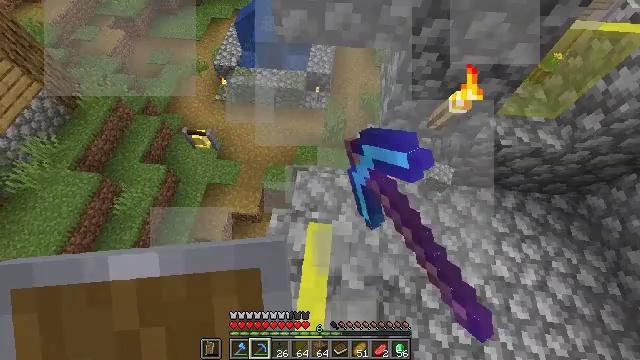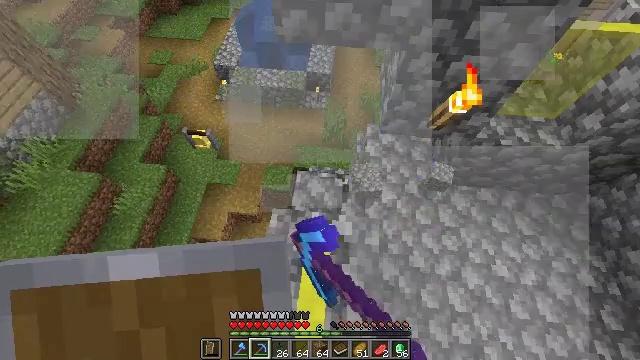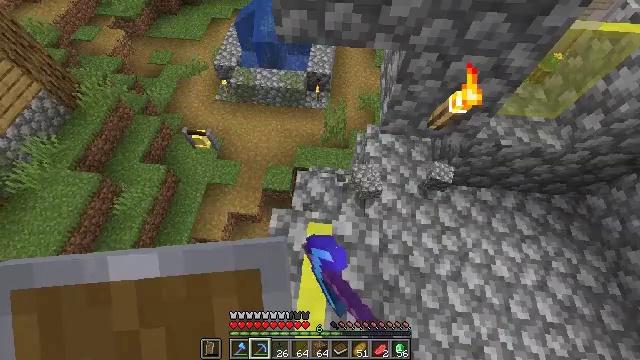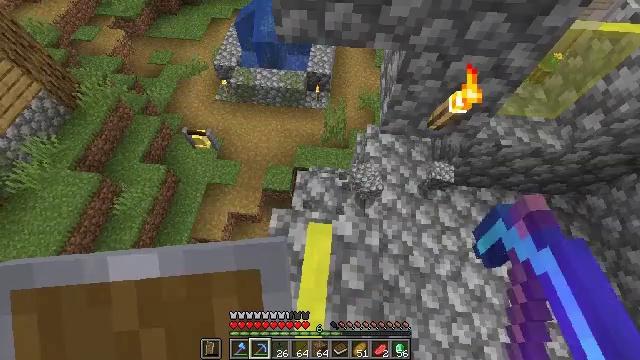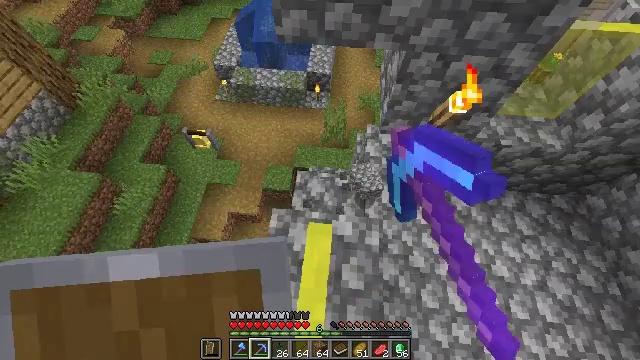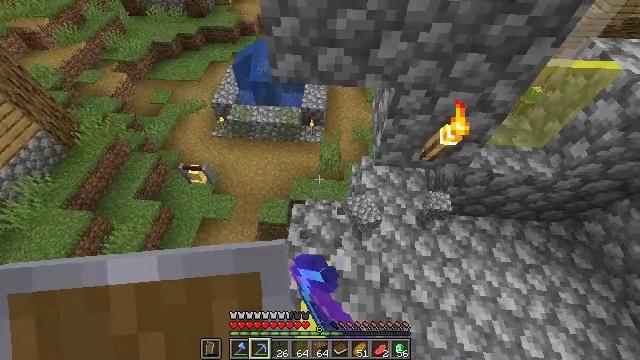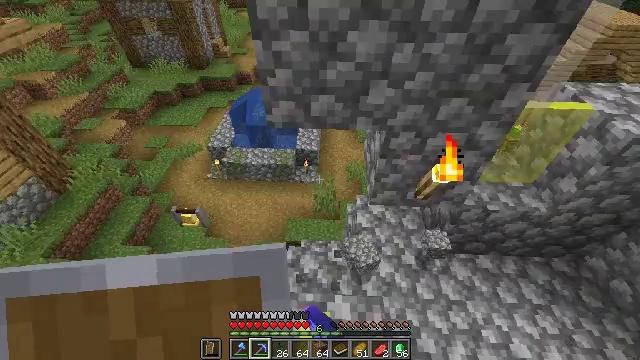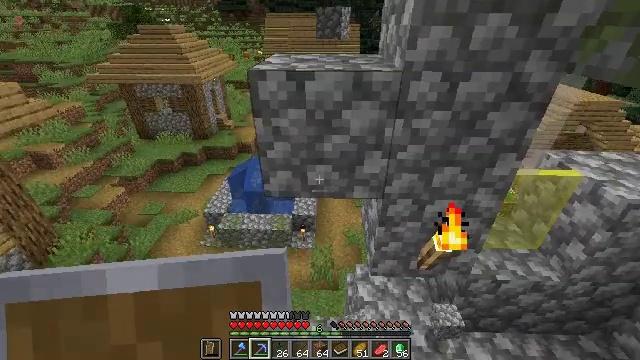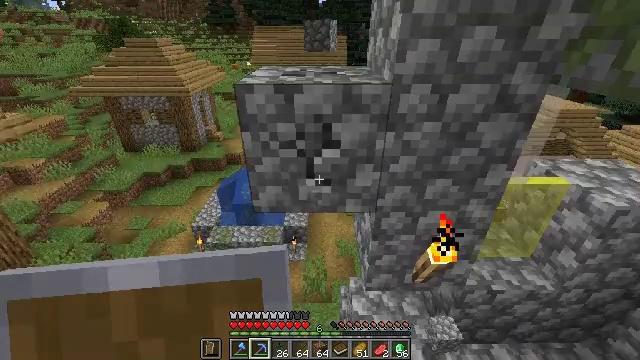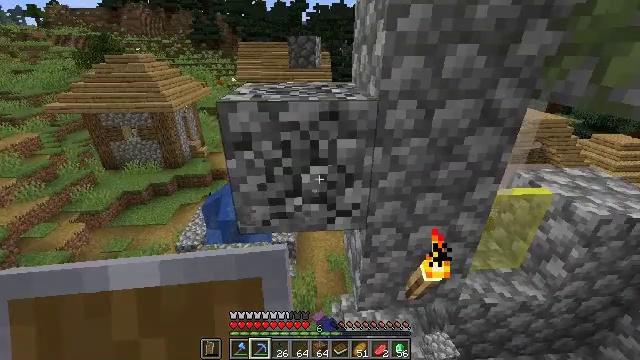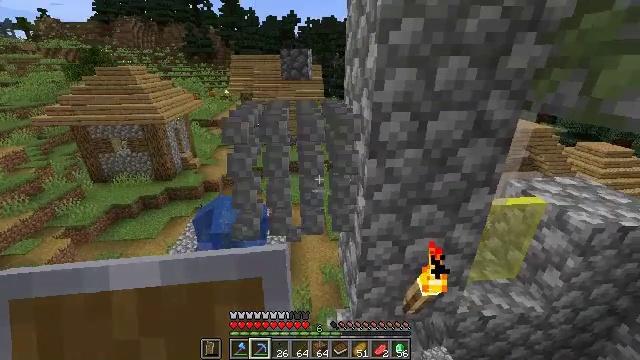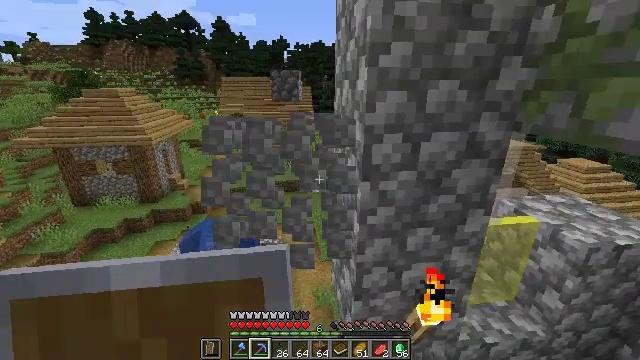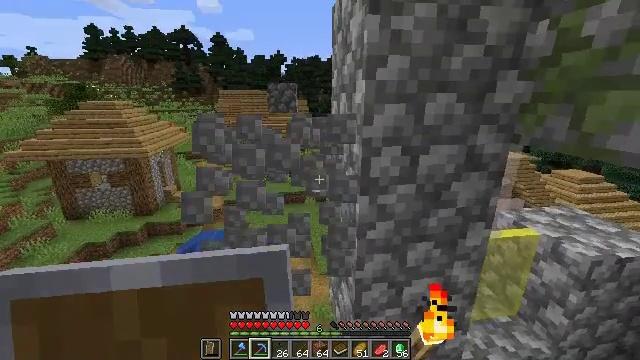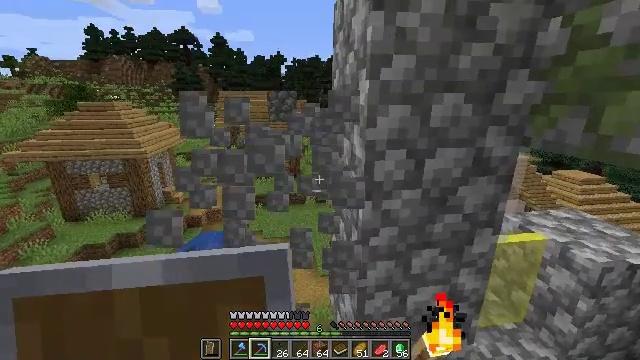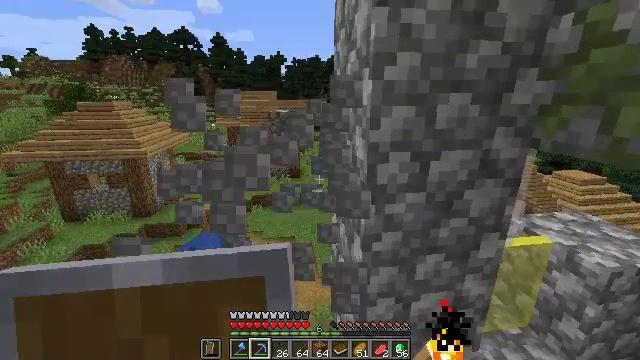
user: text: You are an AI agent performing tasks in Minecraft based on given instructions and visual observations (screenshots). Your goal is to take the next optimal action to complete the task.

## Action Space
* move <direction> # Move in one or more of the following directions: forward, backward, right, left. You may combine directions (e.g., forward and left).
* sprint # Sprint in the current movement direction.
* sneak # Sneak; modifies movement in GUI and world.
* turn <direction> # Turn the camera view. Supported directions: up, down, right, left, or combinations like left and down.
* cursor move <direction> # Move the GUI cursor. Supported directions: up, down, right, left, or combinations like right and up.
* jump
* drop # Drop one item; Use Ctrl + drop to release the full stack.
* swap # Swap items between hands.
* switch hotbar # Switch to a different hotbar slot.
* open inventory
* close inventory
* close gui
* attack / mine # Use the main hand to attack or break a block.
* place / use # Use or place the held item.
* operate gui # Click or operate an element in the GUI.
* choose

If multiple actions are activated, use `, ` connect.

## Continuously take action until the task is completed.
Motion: motion action
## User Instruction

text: Gather cobblestone stairs from the structure.
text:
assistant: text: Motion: sneak, attack / mine
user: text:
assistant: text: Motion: sneak, attack / mine
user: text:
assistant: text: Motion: sneak, attack / mine
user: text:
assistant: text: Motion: sneak, attack / mine
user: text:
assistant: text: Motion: move forward, sneak, turn right and up, attack / mine
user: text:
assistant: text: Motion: move forward, sneak, turn right and up, attack / mine
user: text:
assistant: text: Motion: move forward, sneak, turn up
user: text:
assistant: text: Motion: move forward, sneak, turn right and up, attack / mine
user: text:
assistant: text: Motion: move forward, sneak, turn right and up, attack / mine
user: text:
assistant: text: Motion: move forward, sneak, turn right and up, attack / mine
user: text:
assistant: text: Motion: move forward, sneak, turn right and up, attack / mine
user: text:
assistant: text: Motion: move forward, sneak, turn up, attack / mine
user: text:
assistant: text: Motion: move forward, sneak, attack / mine
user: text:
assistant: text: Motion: move forward, sneak, attack / mine
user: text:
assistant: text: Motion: sneak, attack / mine